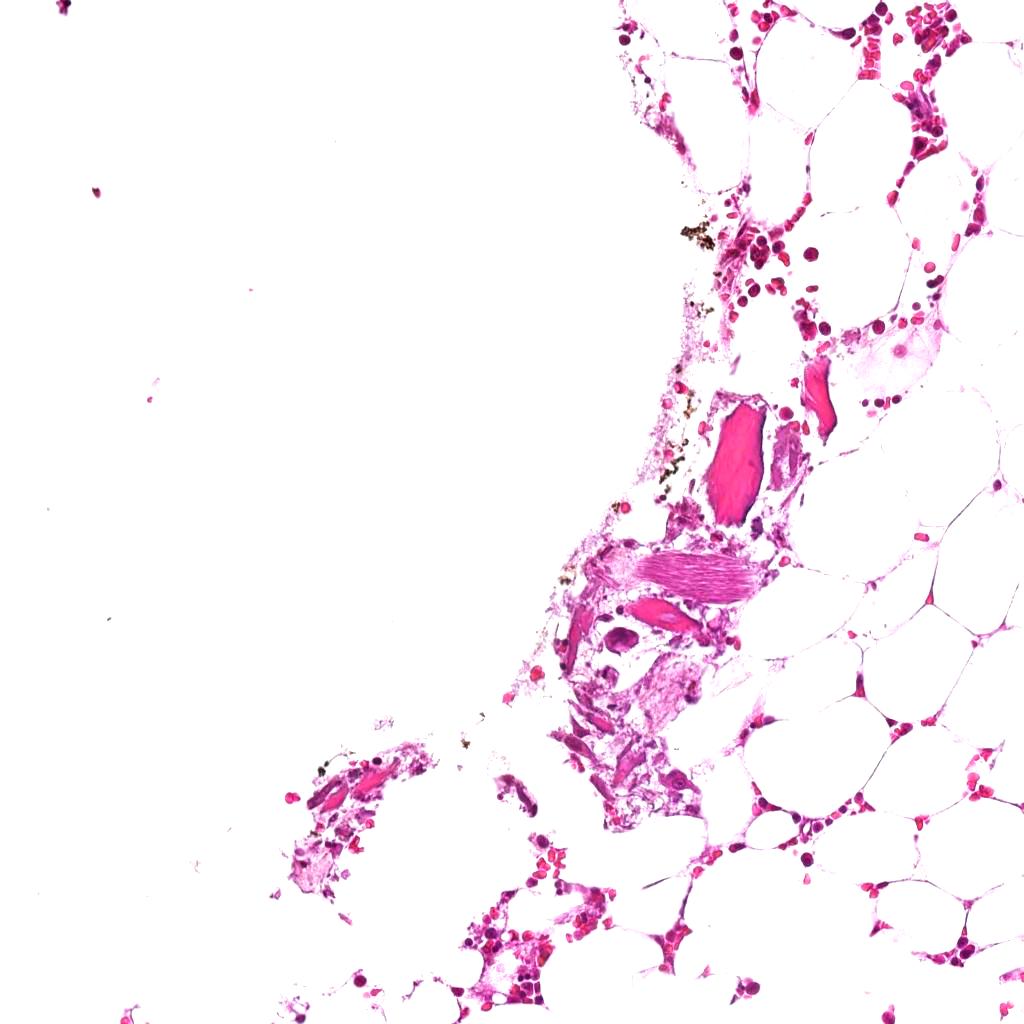
Label: Non-Tumor